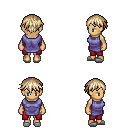
a pixel art fantasy rpg character, female body template, human, tanned skin, chain tabard jacket, red pants, white blonde short bangs hairstyle, white slippers, four views (front, back, left, right), 2x2 character sprite sheet, small pixel art, hard edges, no anti-aliasing